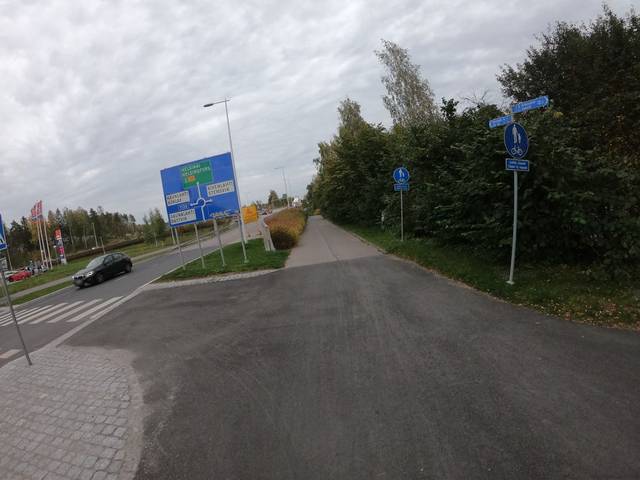
Region: Finland
Coordinates: 60.157, 24.626